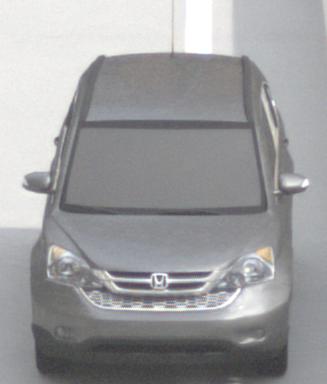
Make: Honda
Model: CR-V
Detailed model: CR-V (III) (04/10 - 10/12)
Model produced from: 2010
Model produced until: 2012
Doors: 5
Color: gray
Road condition: dry road
Daytime: morning or afternoon
Contrast: low contrast